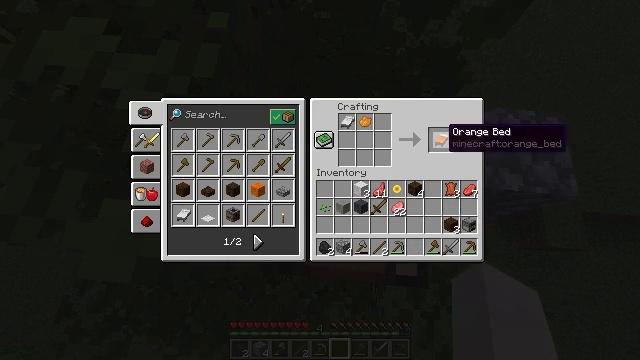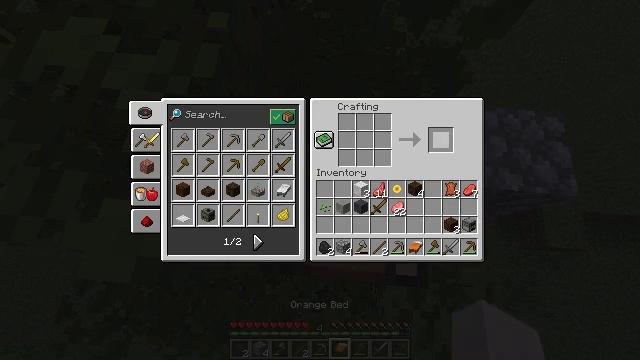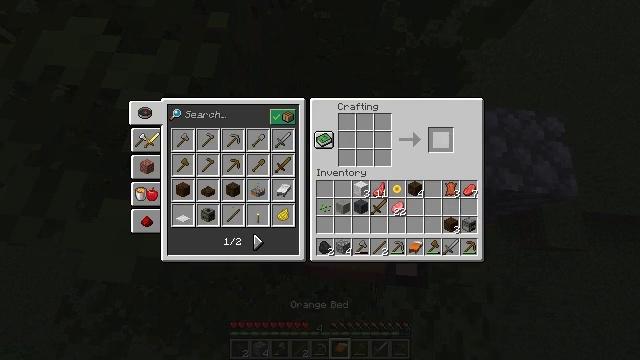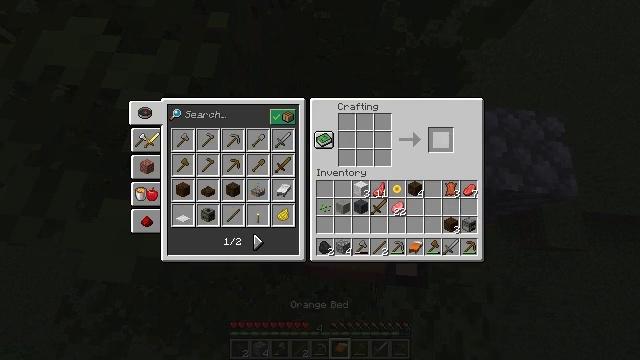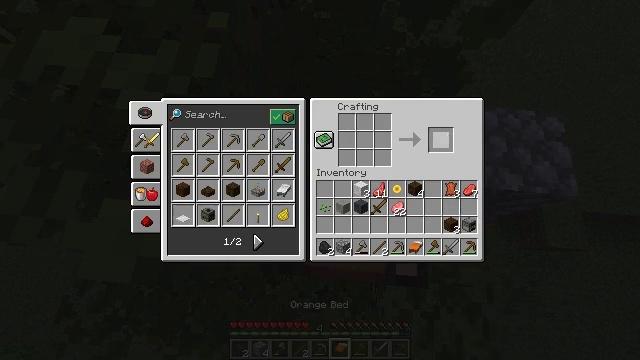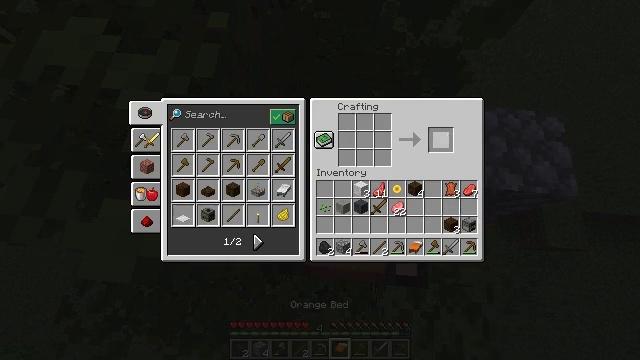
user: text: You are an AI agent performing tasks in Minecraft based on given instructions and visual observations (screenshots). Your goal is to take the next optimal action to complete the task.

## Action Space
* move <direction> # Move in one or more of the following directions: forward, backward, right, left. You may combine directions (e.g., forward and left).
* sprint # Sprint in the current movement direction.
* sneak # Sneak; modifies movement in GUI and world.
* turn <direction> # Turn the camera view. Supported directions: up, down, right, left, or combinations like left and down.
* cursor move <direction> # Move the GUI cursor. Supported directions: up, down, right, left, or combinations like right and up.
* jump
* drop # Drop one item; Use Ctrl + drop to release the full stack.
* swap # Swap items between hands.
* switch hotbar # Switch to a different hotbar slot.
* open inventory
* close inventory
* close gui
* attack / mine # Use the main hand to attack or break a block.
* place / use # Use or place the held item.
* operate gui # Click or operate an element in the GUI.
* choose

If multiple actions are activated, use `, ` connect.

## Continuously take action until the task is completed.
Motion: motion action
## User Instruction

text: Craft an orange bed with wool and orange dye.
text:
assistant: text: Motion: sneak, operate gui
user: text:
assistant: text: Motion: sneak, operate gui
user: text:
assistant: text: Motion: sneak, operate gui
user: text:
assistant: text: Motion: sneak
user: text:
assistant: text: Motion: sneak
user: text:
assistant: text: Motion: no_op